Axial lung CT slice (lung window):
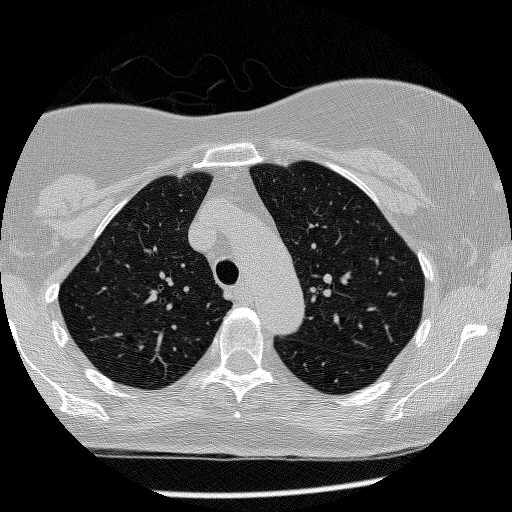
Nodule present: no